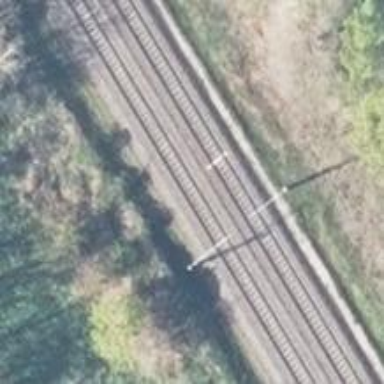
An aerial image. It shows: Milestone along the railway track with catenary mast.